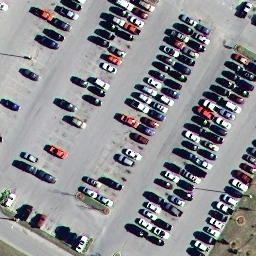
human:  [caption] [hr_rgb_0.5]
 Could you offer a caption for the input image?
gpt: It is a parking lot with some cars parked neatly and many parking spots are free .

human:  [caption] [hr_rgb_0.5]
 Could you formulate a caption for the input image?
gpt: Lots of cars parked neatly in the parking lot .

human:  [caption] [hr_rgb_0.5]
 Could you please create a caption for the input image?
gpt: Lots of cars parked in lines in the parking lot .

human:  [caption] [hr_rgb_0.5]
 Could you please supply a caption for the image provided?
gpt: Many cars parked neatly with some empty parking spaces in the parking lot .

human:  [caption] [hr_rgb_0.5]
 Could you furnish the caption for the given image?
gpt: Many cars parked in lines with some free parking spots in the parking lot .